Question: I want to reproduce a figure from the following <URL>.
It's stuck at separating the X1 column. I want to use regex, but could not figure out how to.
I have a plan to separate each word by underscore separator (I got a lists), then extract [-tes & -ria] and [-ceae] suffixed word into Phylum and Family, respectively. After that, words after family should be gathered into Genus. For accuracy, maybe conditions for "unclassified" and word less than 5 characters shall be grouped to the preceded word.
Also, is it possible to add small color tag to each family that correspond to the relative abundances plot?
'''
library(tidyverse)
james <- read_csv("tableS2a.csv")
james <- james %>% mutate(
Cecum = rowSums(select(james, contains("Caecum"))),
Transverse = rowSums(select(james, contains("Transv"))),
Sigmoid = rowSums(select(james, contains("Sigmoi")))
)
james2 <- james %>%
select(X1, Cecum, Transverse, Sigmoid)
james.tab <- james2 %>%
mutate(meanAbundance =
rowMeans(
column_to_rownames(james2, var = "X1")
)
) %>%
arrange(desc(meanAbundance)) %>%
top_n(30, meanAbundance) # extract top30
write.csv2(james.tab, "jamestab.csv")
james.tab2 <-
as.data.frame(
apply(
select(
james.tab,
Cecum,
Transverse,
Sigmoid), 2,
function(x) x / sum(x) * 100)
)
james.tab3 <-
bind_cols(
as.data.frame(
select(james.tab, X1)),
as.data.frame(james.tab2)
)
james.X1 <- select(james.tab3, X1)
# Separate X1 to Phylum(-tes/-ria), Family (-ceae), and genus
james.list <- strsplit(pull(james.X1, X1), "_")
james.class <-
if_else(grepl("(ceae)", james.X1) == T,
mutate(james.X1, Family =
grep(
"[[:alpha:]]ceae(_)",
strsplit(pull(james.X1, X1), "_"),
value = T
)))
'''
I am new to R, those code above are mostly pasted from my previous work. Pardon me if the code is inefficient. Dataset: <URL>
APPEND
This is the recent results
I did not successfully implement ggtext package, maybe wrong address in theme?
'''
library(tidyverse)
library(patchwork)
library(ggtext)
library(glue)
james <- read_csv("tableS2a.csv")
james2 <- james %>%
mutate(
Cecum = rowSums(select(james, contains("Caecum"))),
Transverse = rowSums(select(james, contains("Transv"))),
Sigmoid = rowSums(select(james, contains("Sigmoi")))
) %>%
select(X1, Cecum, Transverse, Sigmoid) %>%
filter(grepl("(ceae)", james$X1)) # Filter rows with -ceae suffix only
# extract family value with selecting -ceae/les suffix word
family.naming0 <-
regmatches(james2$X1,
regexpr("(?<=_)(.*?(ceae|les)(?=_))", james2$X1, perl = T))
#in between "_" to fail-safe double -ceae. E.g. Bacteria_Bacteriaceae_Aceae
family.naming1 <-
regmatches(james2$X1, regexpr("(?<=ceae_|les_)\d", james2$X1, perl = T))
family.naming2 <-
regmatches(james2$X1, regexpr("(?<=ceae_|les_)unclassified", james2$X1, perl = T))
family.naming3 <-
ifelse(
grepl("(?<=[(ceae_)|(les_)])\d", james2$X1, perl = T),
paste0(family.naming0, " ", family.naming1),
ifelse(
grepl("(?<=[(ceae_)|(les_)])unclassified", james2$X1, perl = T),
paste0(family.naming0, " ", family.naming2),
paste0(family.naming0)
))
james3 <- james2 %>%
gather("Cecum", "Transverse", "Sigmoid", key = "location", value = "abundance") %>%
mutate(relativeAbundance=abundance/sum(abundance) * 100) %>%
mutate(phylum=gsub("(_.*)","", X1)) %>% # extract phylum value with selecting first word
mutate(family=
ifelse(
grepl("(?<=[(ceae_)|(les_)])\d", X1, perl = T),
paste0(family.naming0, " ", family.naming1),
ifelse(
grepl("(?<=[(ceae_)|(les_)])unclassified", X1, perl = T),
paste0(family.naming0, " ", family.naming2),
paste0(family.naming0)
))) %>%
mutate(genus=gsub("_", " ", sub("(.*ceae)+?_((unclassified|\d)*(_)*)", "", X1)))
# change it into percentage
james4 <-
bind_cols(select(james2, X1), as.data.frame(
apply(
select(
james2,
Cecum,
Transverse,
Sigmoid), 2,
function(x) x / sum(x) * 100)))
jamesReg <- james4 %>%
mutate(james4,
meanAbundance=rowMeans(select(james4, Cecum, Transverse, Sigmoid))) %>%
arrange(desc(meanAbundance)) %>%
top_n(30, meanAbundance) %>%
pull(X1)
# collect top 30 from james4X reference
james5 <- james3 %>%
filter(X1 %in% jamesReg)
# change order
james5$location_f <-
factor(james5$location, labels = c("Cecum", "Transverse", "Sigmoid"))
james6 <-
select(james5, location_f, relativeAbundance, genus)
# First plot
james.plot <-
ggplot(james6,
aes(x = location_f, y = relativeAbundance, fill = genus)) +
geom_bar(position = "fill", stat = "identity", show.legend = F) +
scale_y_continuous(labels = scales::percent_format(accuracy = 1)) + # y axis percentage
#theme_minimal() +
theme(axis.title.x = element_blank(),
panel.background = element_blank()) +
ylab("Relative abundances (%)") +
scale_fill_hue(l=60, c=80)
james.table <- data.frame("relativeAbundance"=james5$relativeAbundance[1:30]+
james5$relativeAbundance[31:60]+
james5$relativeAbundance[61:90],
"phylum"=james5$phylum[1:30],
"family"=james5$family[1:30],
"genus"=james5$genus[1:30])
# get colour pattern
ggplotColours <- function(n = 6, h = c(0, 360) + 15) {
if ((diff(h) %% 360) < 1)
h[2] <- h[2] - 360 / n
hcl(h = (seq(h[1], h[2], length = n)), c = 100, l = 65)
}
family <- pull(select(james.table, family))
genus <- pull(select(james.table, genus))
james.table2 <- james.table %>%
mutate(color=ggplotColours(nrow(james.table))) %>% # just in case
mutate(asv=glue("{family}: <i>{genus}</i>"))
# color for long vertical tile (phylum tile)
james.phyl.col <- c("#fddb47", "#58b9b2", "#6585c3", "#e25a4b")
# legend making or second plot
james.legend <-
ggplot(james.table2, aes(y = asv)) +
geom_tile(aes(x = 1, fill = asv), width = 0.9, height = 0.9) +
geom_tile(aes(x = 0.2),
fill = james.phyl.col[as.numeric(as.factor(james.table2$phylum))],
width = 0.4) +
scale_y_discrete(position = "right", expand = c(0,0),
name = "") +
scale_x_continuous(expand = c(0,0), breaks = NULL, name = "") +
scale_fill_discrete(guide = "none") +
facet_grid(phylum ~ ., scales = "free_y", space = "free_y",
switch = "y") +
theme(axis.ticks = element_blank(),
strip.background = element_blank(),
aspect.ratio = 1,
axis.text.y = element_markdown())
# patchwork
james.plot + james.legend
'''
Final image <URL>
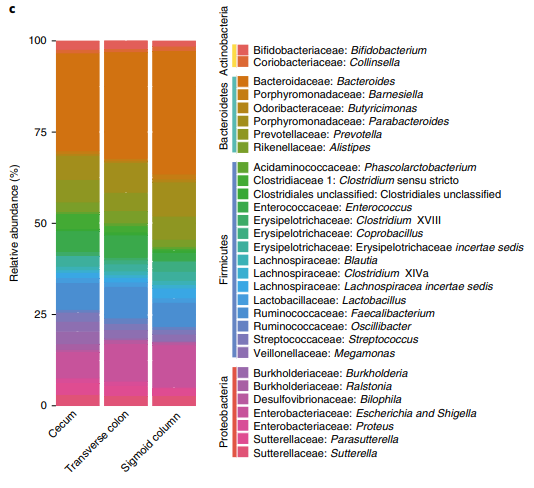
Answer: Here is an example on how you could begin making the legend as a separate plot, which you can later patchwork next to the main plot.
Basically you're making tiles for every item and then you facet them by group. It is a bit tricky to get the tiles exactly 1:1 with facets, so you'd have to play a bit with the 'width = ...' and 'height = ...' to make it look right.
'''
library(ggplot2)
# Example of item-group relations
df <- data.frame(
group = c("Actinobacteria", "Actinobacteria", "Bacteroidetes", "Bacteroidetes",
"Firmicutes", "Firmicutes", "Firmicutes"),
item = c("Bifidobacteriaceae", "Coriobacteriaceae",
"Bacteroidaceae", "Porphyromonadacea",
"Acidaminococcacaea", "Clostridiacea", "Clostridiales")
)
group_colours <- c("blue", "green", "red")
ggplot(df, aes(y = item)) +
geom_tile(aes(x = 1, fill = item), width = 0.9, height = 0.9) +
geom_tile(aes(x = 0.2),
fill = group_colours[as.numeric(as.factor(df$group))],
width = 0.4) +
scale_y_discrete(position = "right", expand = c(0,0),
name = "") +
scale_x_continuous(expand = c(0,0), breaks = NULL, name = "") +
scale_fill_discrete(guide = "none") +
facet_grid(group ~ ., scales = "free_y", space = "free_y",
switch = "y") +
theme(axis.ticks = element_blank(),
strip.background = element_blank(),
aspect.ratio = 1)
'''

<URL>